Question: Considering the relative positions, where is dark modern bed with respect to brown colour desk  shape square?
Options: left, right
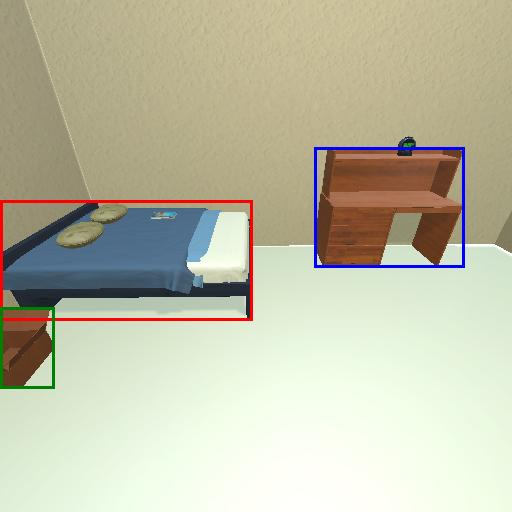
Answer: left